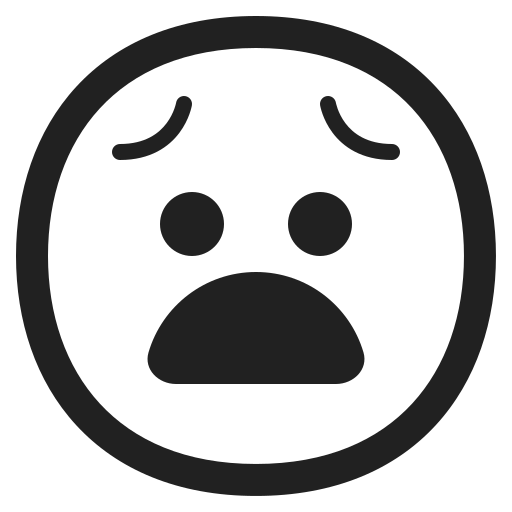
fearful face high contrast